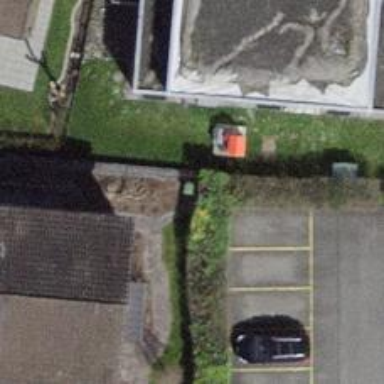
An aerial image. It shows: Hedge acting as barrier.